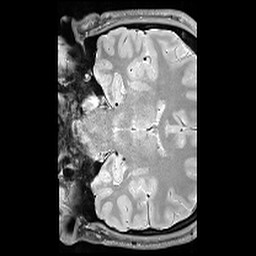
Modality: T1w
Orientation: coronal
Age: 27
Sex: male
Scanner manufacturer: siemens
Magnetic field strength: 3 T
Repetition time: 6.5 s
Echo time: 0.016 s